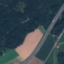
Land use / land cover class: Highway